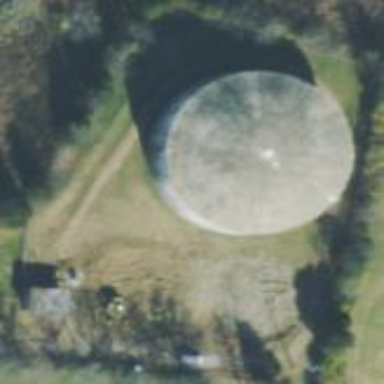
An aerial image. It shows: Water storage structure made by man.